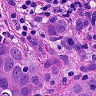
Metastatic tissue present: yes